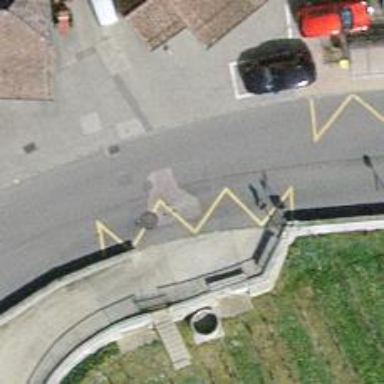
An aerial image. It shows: Bus stop along the road.